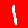
Digit: 1